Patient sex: M
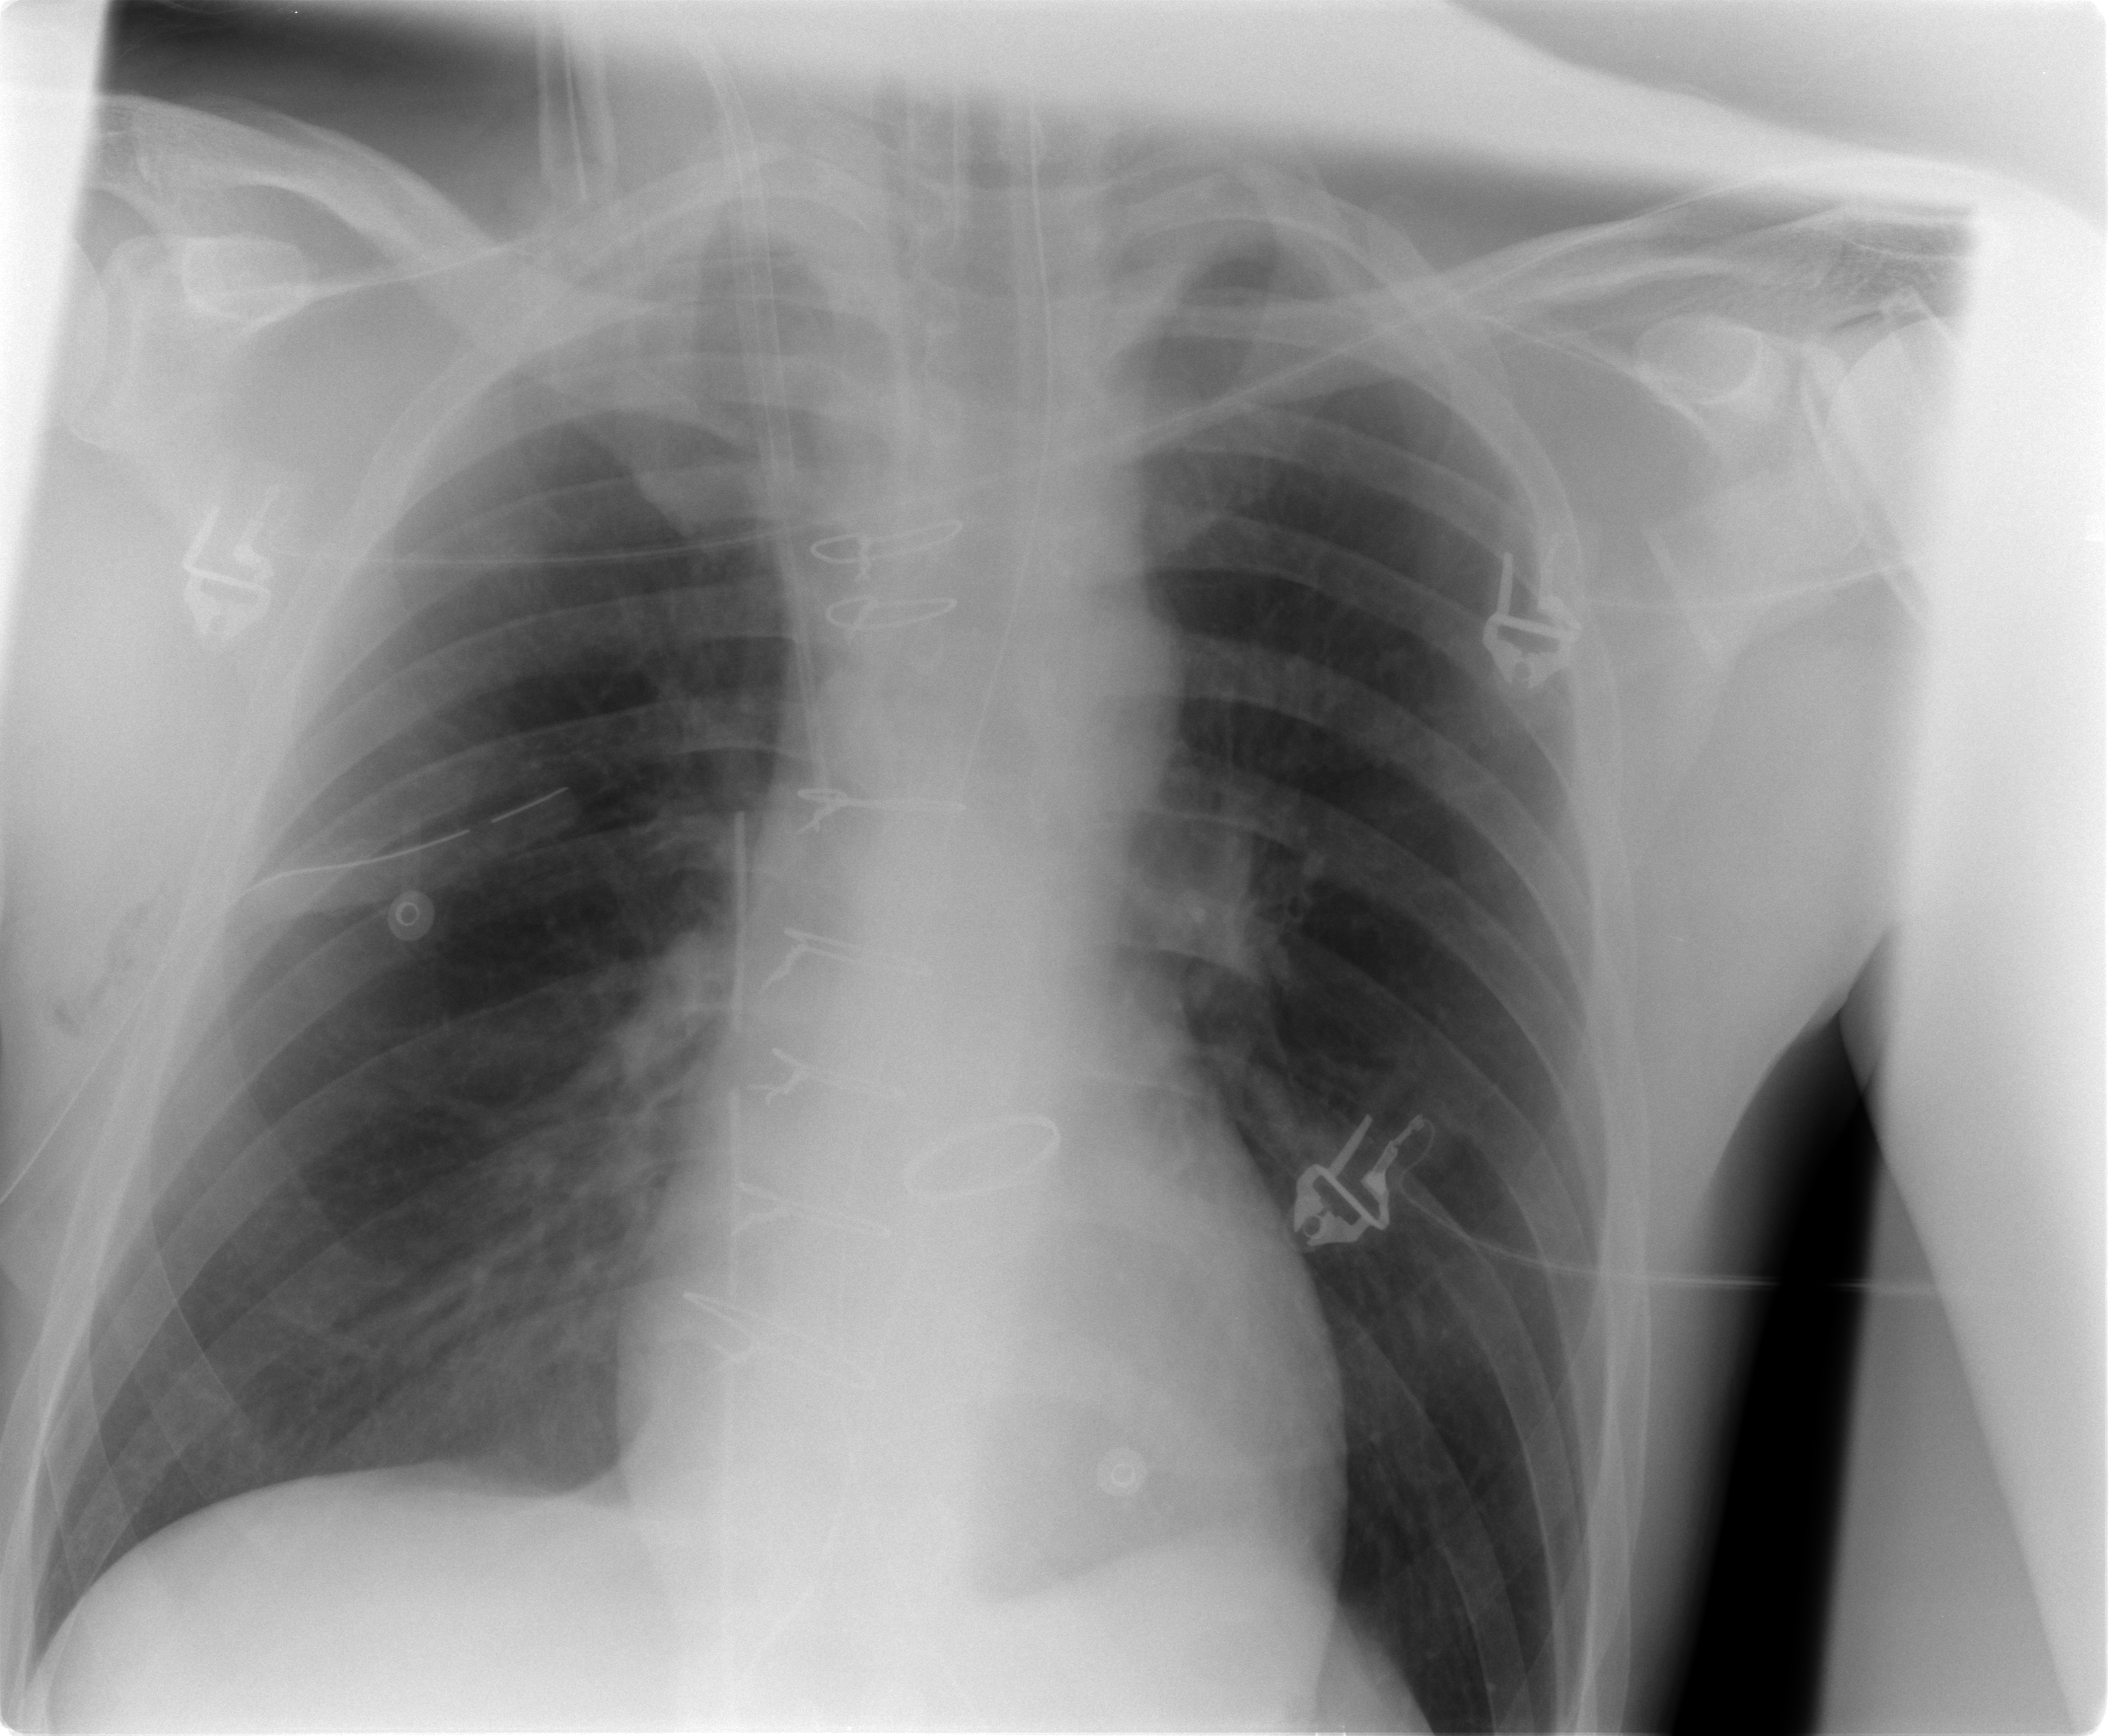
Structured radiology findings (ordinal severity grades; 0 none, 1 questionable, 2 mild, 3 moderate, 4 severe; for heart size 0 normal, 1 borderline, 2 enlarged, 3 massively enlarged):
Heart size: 0
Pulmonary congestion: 1
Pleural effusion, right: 2
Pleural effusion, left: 0
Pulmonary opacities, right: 0
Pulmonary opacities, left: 0
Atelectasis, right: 2
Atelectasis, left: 0